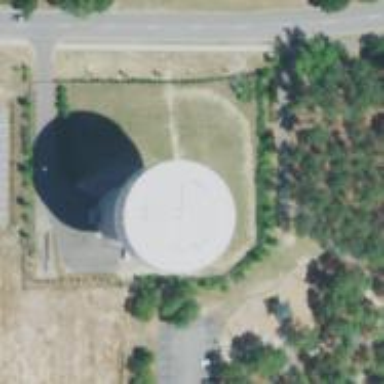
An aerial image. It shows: Water tower that is man-made.